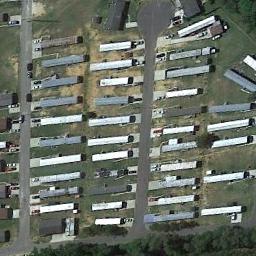
Label: residential